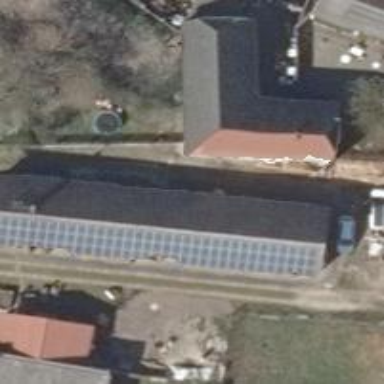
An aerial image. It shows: Small solar photovoltaic panel used as generator to produce electricity.